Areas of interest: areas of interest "Commercial service"
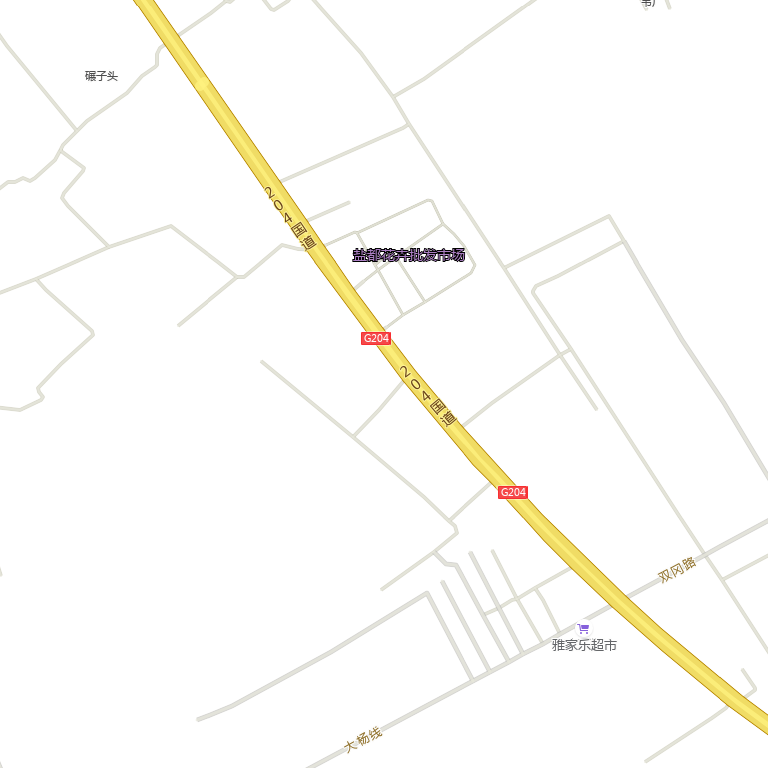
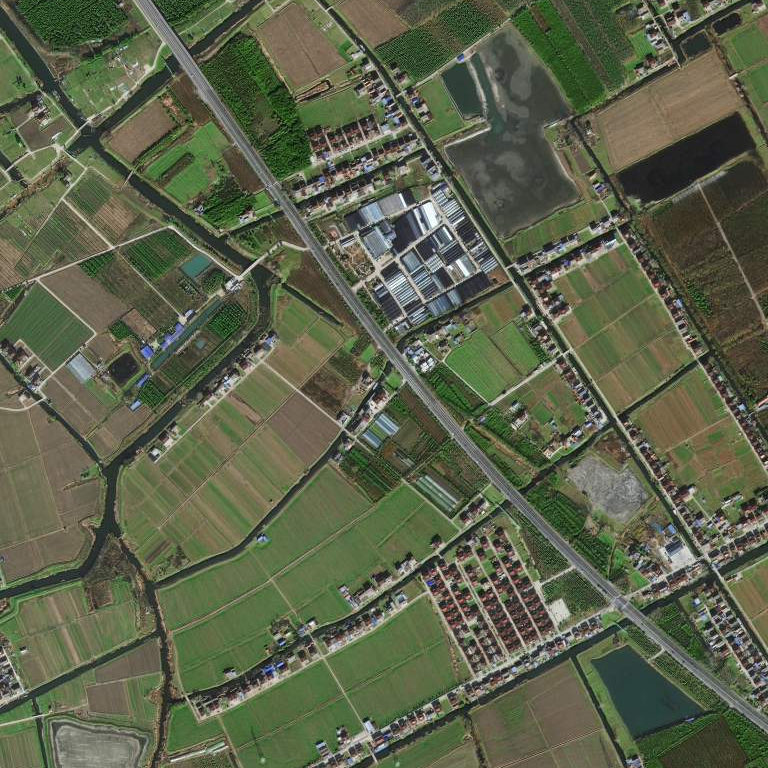